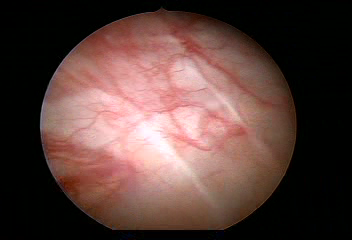
Modality: WLC
Class: Normal mucosa
Bladder cancer association: No